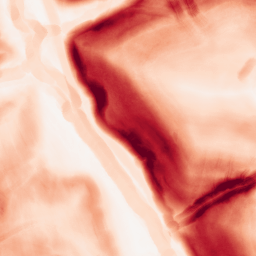
Category: morphological
Decomposition family: morphological_gradient
Decomposition parameters: size: 7
shape: disk
Upsampling method: quartic
Upsampling parameters: scale: 2
Upsampling scale: 2